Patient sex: F
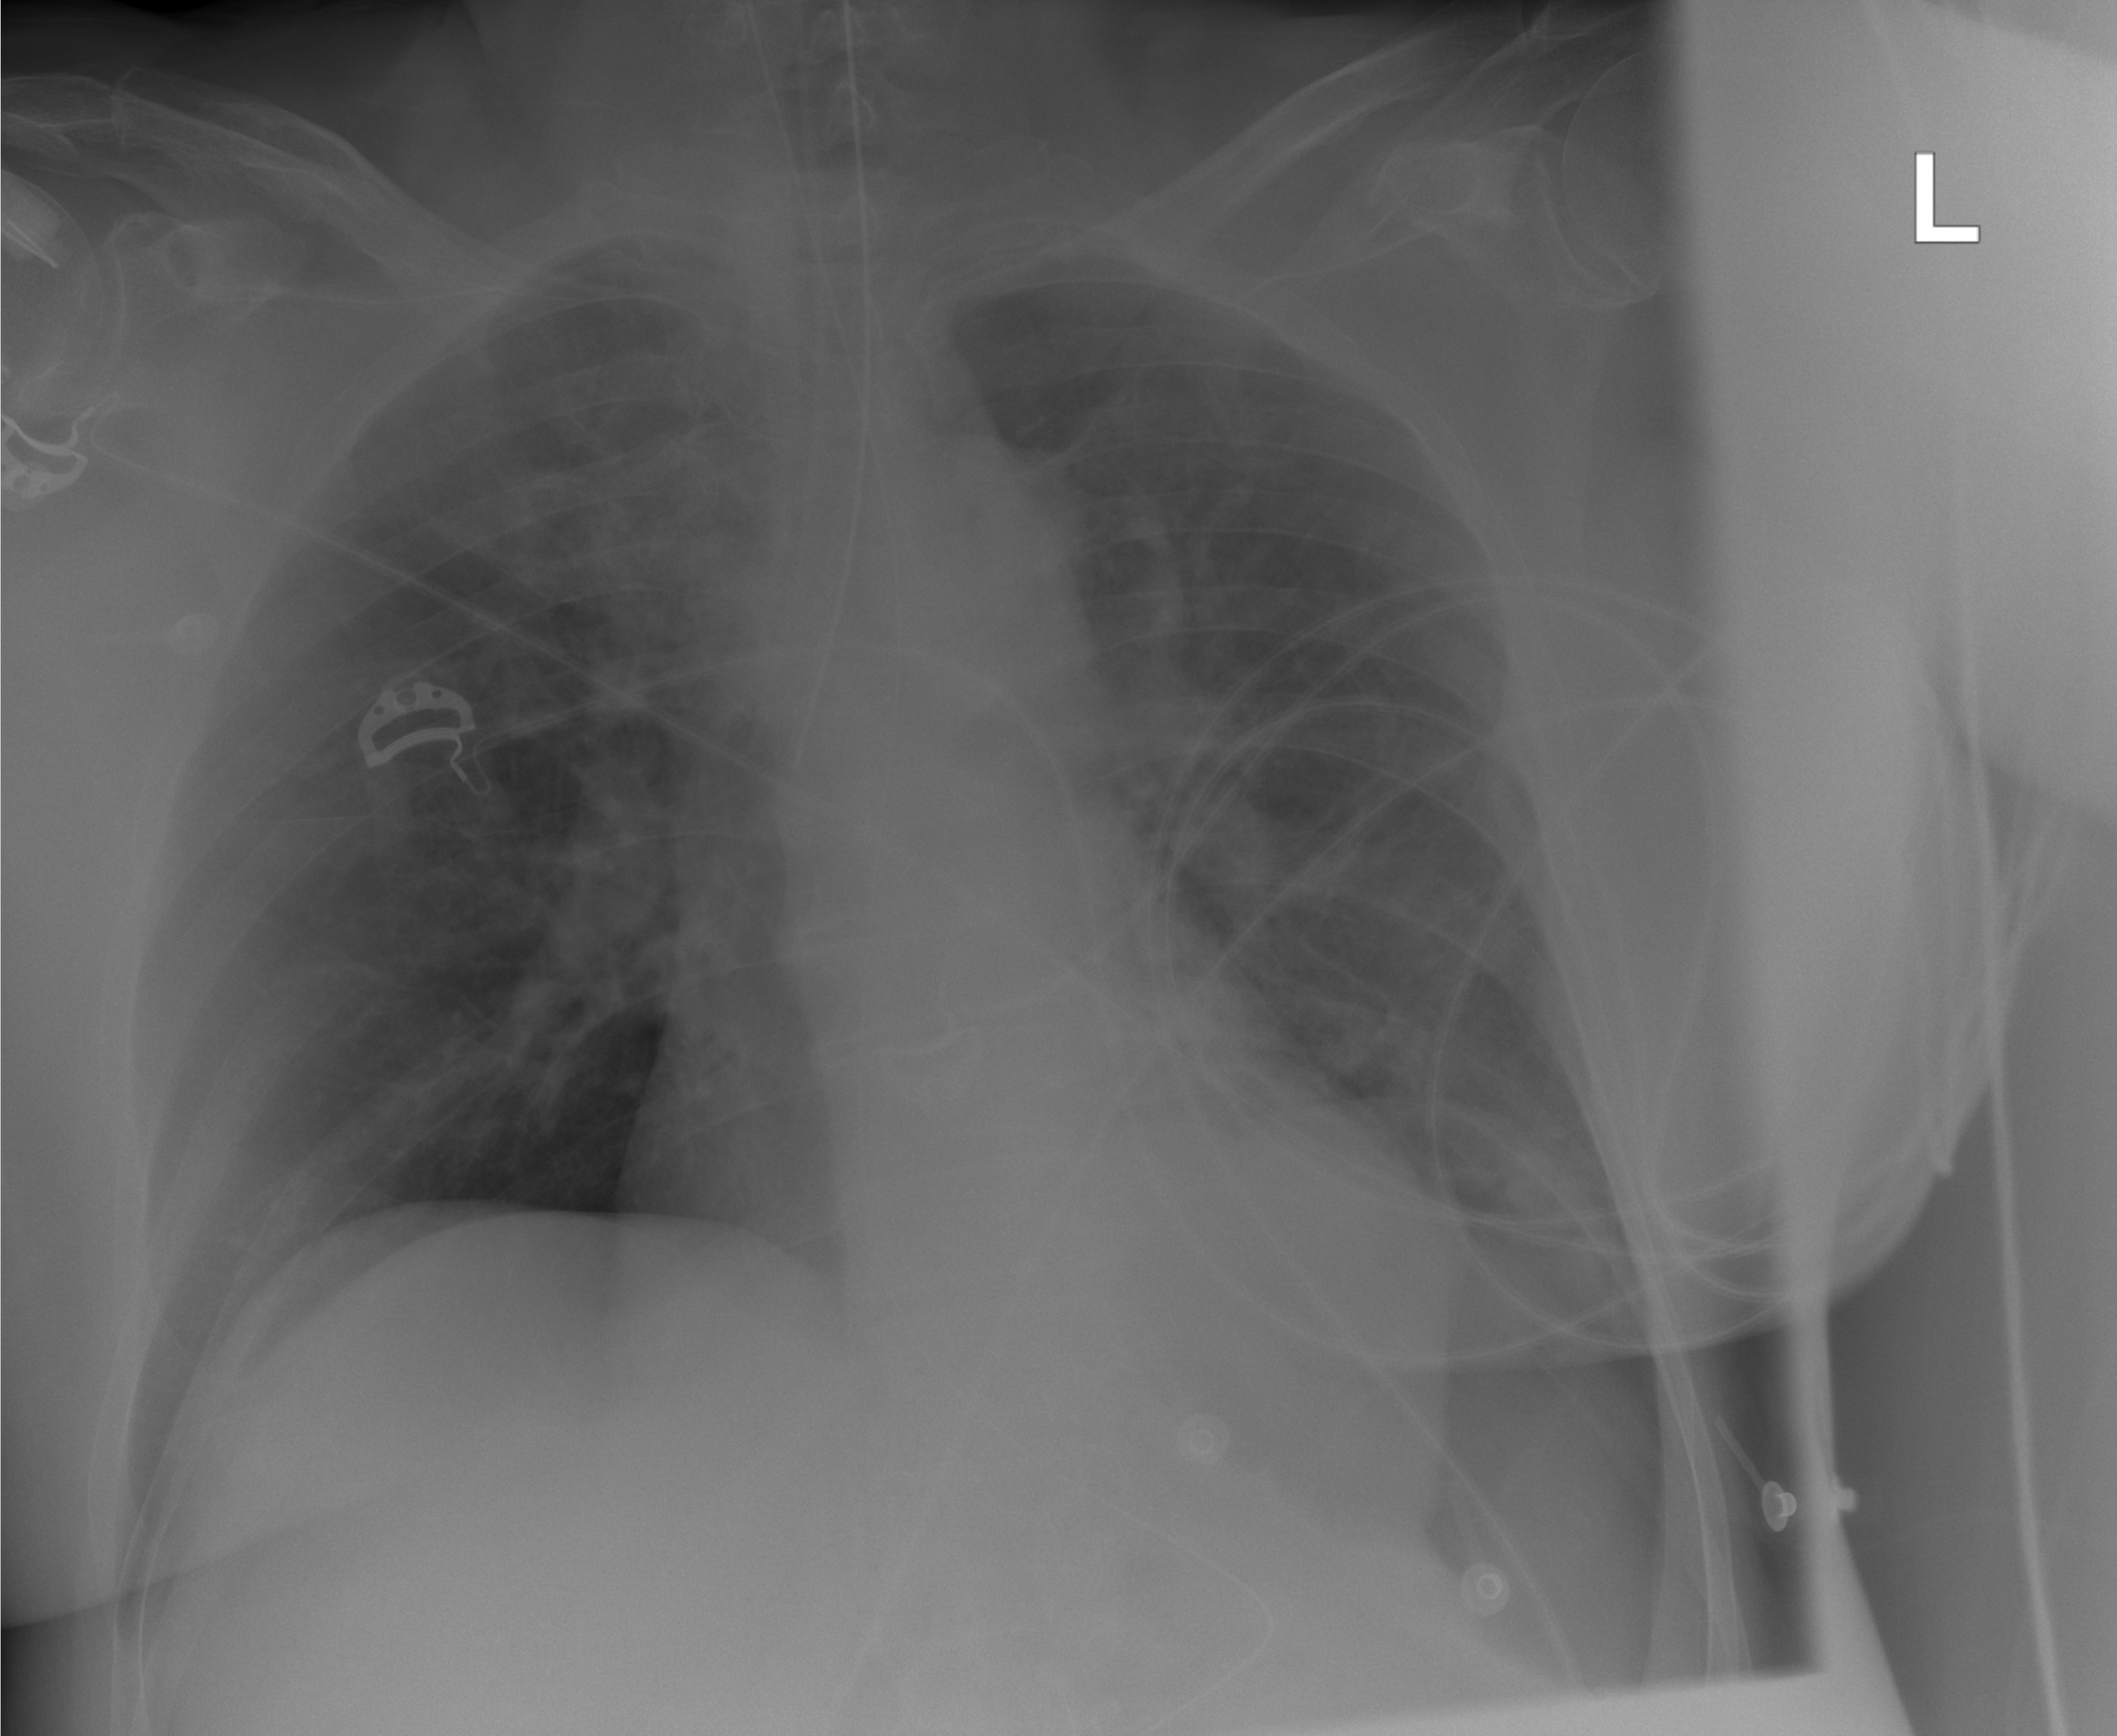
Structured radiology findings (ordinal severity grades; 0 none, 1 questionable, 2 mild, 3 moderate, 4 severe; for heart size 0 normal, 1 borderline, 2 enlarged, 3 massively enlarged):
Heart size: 0
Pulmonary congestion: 1
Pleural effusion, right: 0
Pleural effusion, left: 0
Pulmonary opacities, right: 1
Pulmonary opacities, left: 1
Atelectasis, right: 0
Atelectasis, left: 0